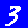
Digit: 3